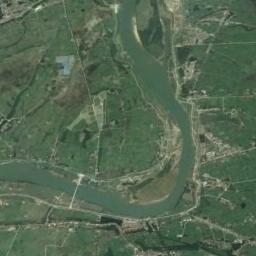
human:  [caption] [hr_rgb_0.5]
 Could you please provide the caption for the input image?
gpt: The green river with a winding bank goes through the flat ground covered with vegetation .

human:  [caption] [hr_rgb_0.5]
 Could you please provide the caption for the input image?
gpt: The river goes through the green grass .

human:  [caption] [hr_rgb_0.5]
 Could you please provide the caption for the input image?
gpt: A curved light green river in the shape of an inversion, With small islands on the river, Green land on both sides of the bank, And large buildings .

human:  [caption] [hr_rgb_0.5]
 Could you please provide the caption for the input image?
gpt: There are many trees on either side of the river .

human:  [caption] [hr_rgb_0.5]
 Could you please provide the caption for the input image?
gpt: There are green meadows and farmlands around the river .